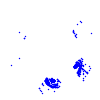
Particle: kaon